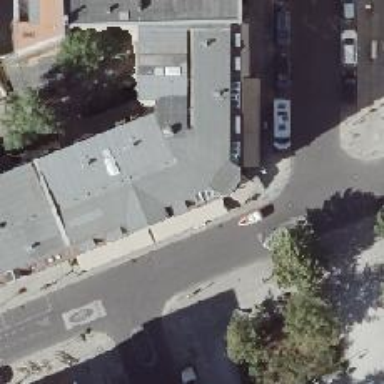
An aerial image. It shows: Restaurant.